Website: lowes
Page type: address-validator
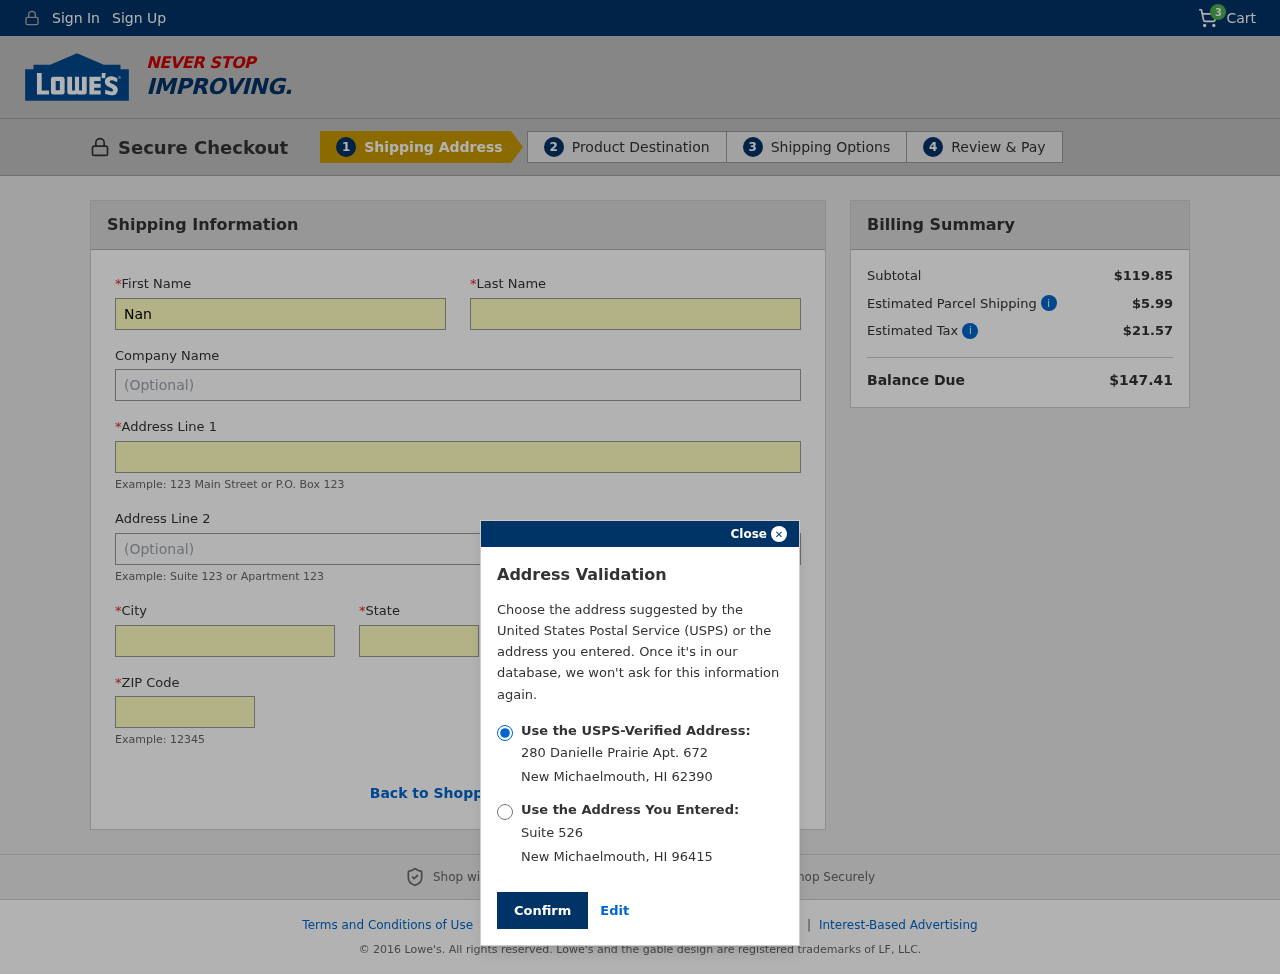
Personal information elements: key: PII_CITY
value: New Michaelmouth
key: PII_FIRSTNAME
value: Nancy
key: PII_LASTNAME
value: Lam
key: PII_POSTCODE
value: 62390
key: PII_POSTCODE2
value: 96415
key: PII_STATE
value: Hawaii
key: PII_STATE_ABBR
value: HI
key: PII_STREET
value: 280 Danielle Prairie Apt. 672
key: PII_STREET2
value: Suite 526
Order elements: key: ORDER_NUM_ITEMS
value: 3
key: ORDER_SUBTOTAL
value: $119.85
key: ORDER_SHIPPING_COST
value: $5.99
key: ORDER_TAX
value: $21.57
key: ORDER_TOTAL
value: $147.41